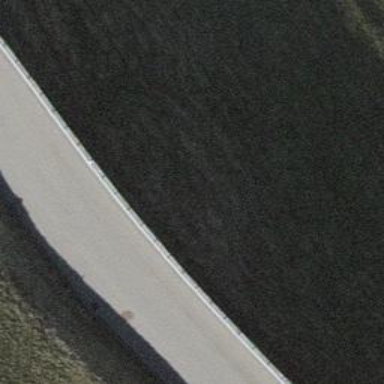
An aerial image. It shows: Guard rail.